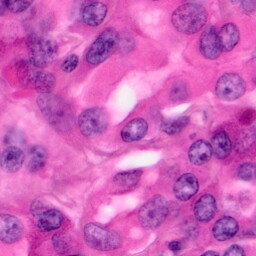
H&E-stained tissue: Pancreatic